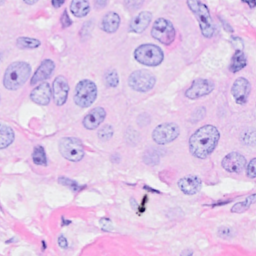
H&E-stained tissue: Breast